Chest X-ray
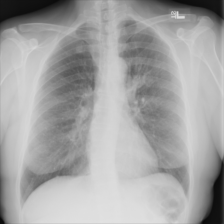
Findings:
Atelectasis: negative
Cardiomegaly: negative
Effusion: negative
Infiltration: positive
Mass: negative
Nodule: negative
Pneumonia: negative
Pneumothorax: negative
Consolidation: negative
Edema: negative
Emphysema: negative
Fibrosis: negative
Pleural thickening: negative
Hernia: negative